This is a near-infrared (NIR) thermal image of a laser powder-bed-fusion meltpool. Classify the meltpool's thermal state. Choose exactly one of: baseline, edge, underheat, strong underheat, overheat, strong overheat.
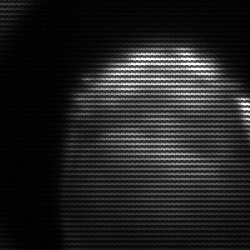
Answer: edge